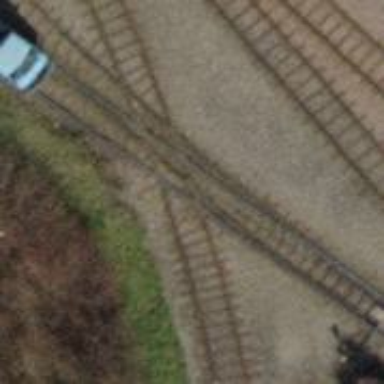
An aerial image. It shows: Railway crossing.